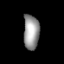
Tissue: lung
Cell type: Smooth muscle cells
Senescence score: 0.5971
Nuclear area (px): 540
Mean DAPI intensity: 151.024